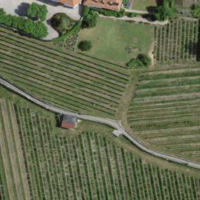
EUNIS habitat code: 53
Species observed at this site:
Cymbalaria muralis
Sturnus vulgaris
Cydonia oblonga